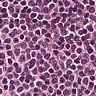
Metastatic tissue present: no